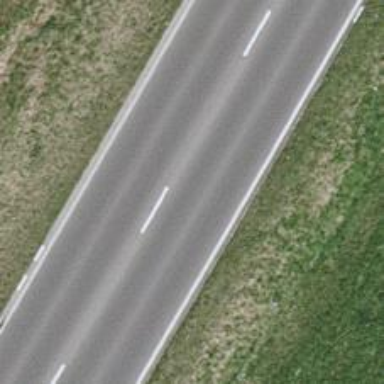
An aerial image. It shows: Primary road with asphalt surface.